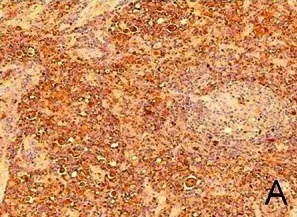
Immunohistochemistry findings. A cervical lymph node biopsy specimen displays nodal involvement by RDD. Immunohistochemical staining for S-100(+) is positive.
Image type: pathology (immunostaining)